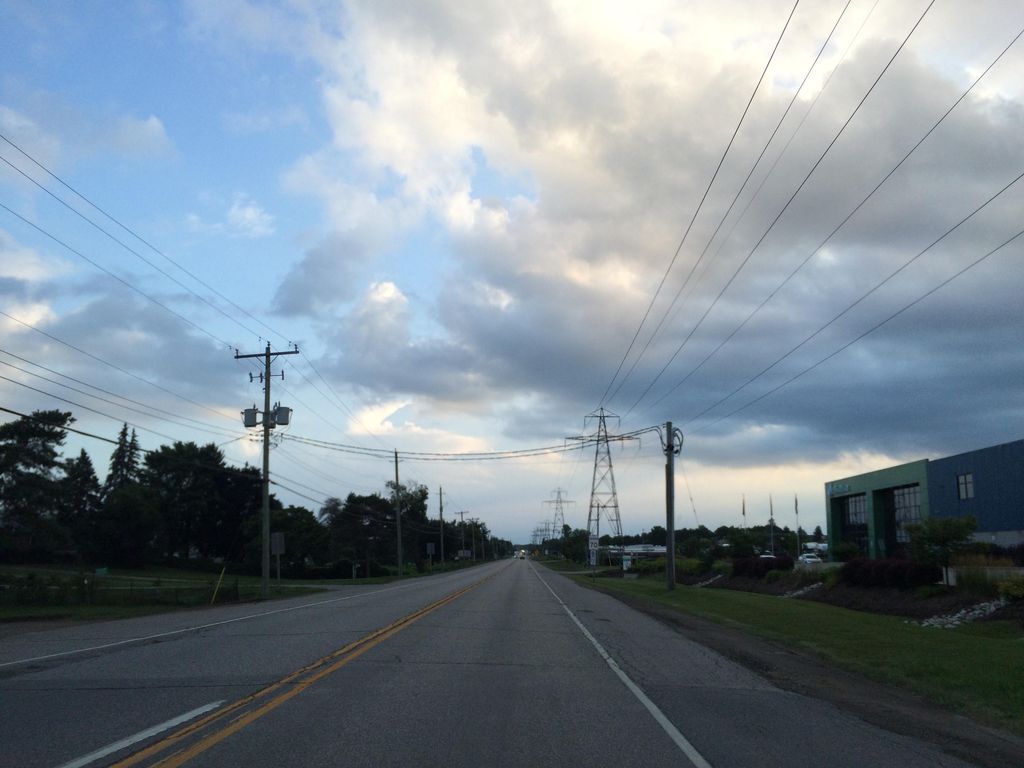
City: kitchener-waterloo